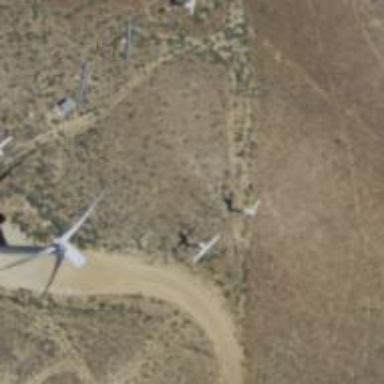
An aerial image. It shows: Wind power generator utilizing wind turbines.